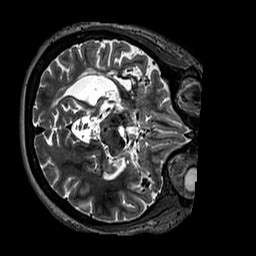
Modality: T2w
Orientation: axial
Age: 31
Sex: female
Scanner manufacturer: siemens
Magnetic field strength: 3 T
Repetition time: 3.2 s
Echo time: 0.567 s